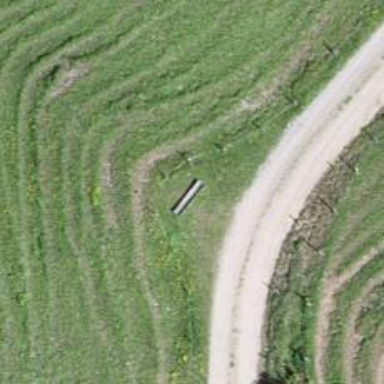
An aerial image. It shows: Bench for seating.